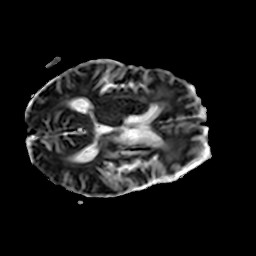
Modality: ADC
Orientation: axial
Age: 57
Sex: male
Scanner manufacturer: philips
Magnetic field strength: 3 T
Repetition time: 4.287 s
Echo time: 0.07429 s